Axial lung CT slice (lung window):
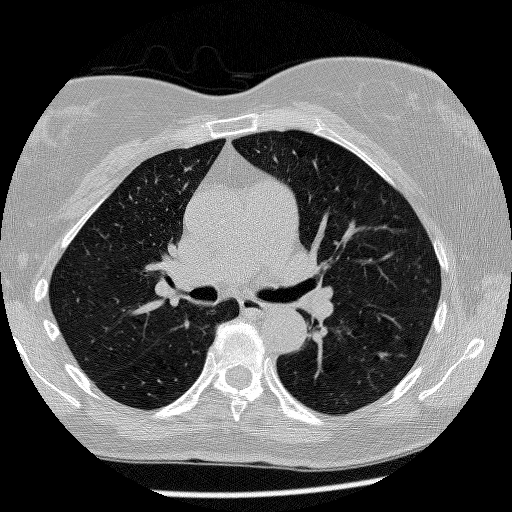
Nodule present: no